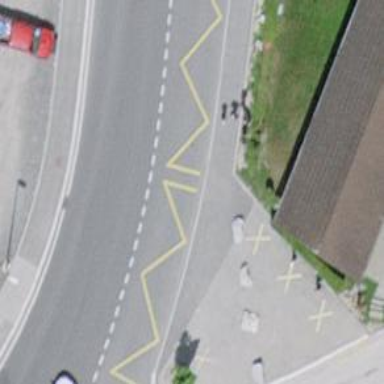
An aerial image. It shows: Bus stop with platform for public transport.